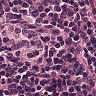
Metastatic tissue present: no